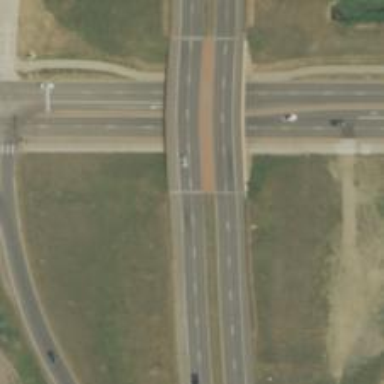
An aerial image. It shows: Trunk highway bridge.